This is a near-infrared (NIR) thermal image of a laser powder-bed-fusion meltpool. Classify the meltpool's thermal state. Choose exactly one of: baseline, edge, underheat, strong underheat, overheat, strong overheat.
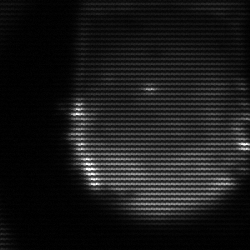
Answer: edge